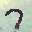
Label: 7